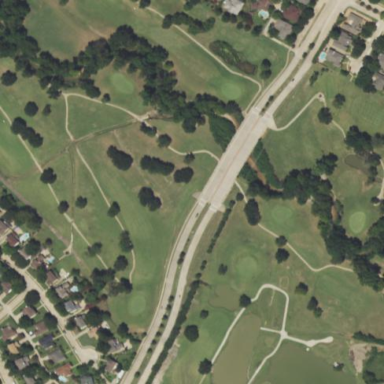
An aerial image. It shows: Water hazard on golf course.